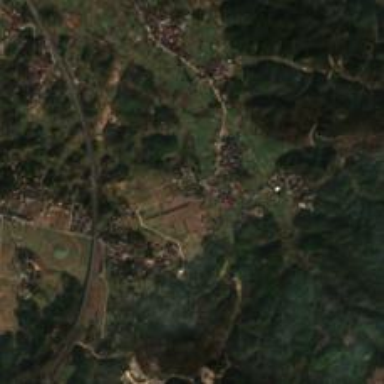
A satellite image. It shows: Small settlement known as hamlet.